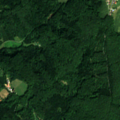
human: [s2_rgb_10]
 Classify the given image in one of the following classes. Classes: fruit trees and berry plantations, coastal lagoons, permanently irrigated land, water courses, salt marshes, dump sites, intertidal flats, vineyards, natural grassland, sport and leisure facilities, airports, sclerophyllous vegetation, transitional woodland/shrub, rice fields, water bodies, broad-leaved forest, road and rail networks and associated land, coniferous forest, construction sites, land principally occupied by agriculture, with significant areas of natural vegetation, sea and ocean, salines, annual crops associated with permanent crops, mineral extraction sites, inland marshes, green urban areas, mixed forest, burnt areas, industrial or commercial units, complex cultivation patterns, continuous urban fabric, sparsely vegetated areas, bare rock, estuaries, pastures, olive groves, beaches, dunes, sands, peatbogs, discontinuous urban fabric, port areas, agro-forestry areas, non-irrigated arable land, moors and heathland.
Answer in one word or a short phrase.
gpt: non-irrigated arable land, complex cultivation patterns, broad-leaved forest, mixed forest